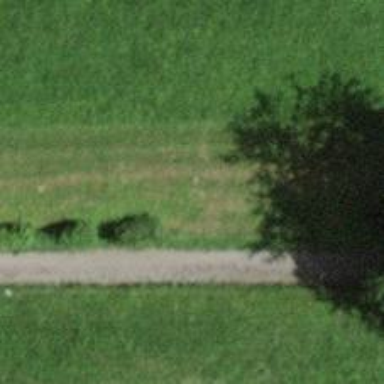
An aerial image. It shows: Shrub in its natural environment.